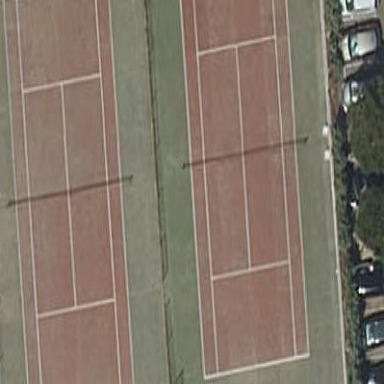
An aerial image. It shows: Tennis court on pitch.